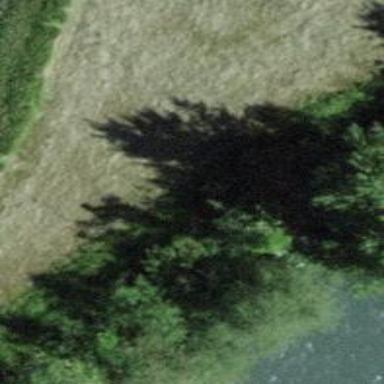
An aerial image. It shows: Gravel path.